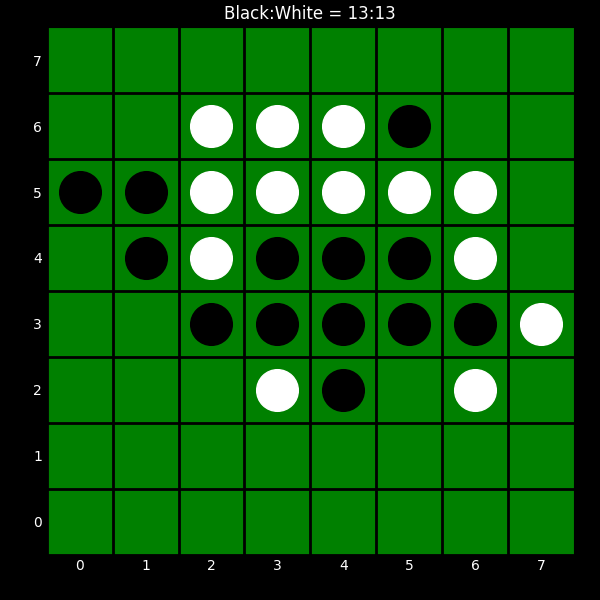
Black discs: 13
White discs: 13